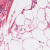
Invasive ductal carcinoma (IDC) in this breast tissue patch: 0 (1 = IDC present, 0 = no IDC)